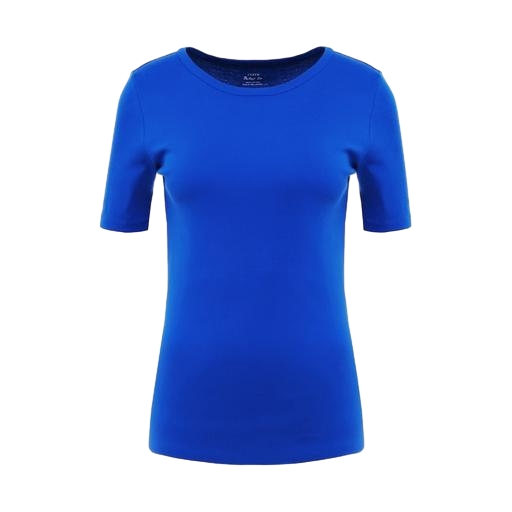
blue women's ottoman t-shirt, fitted blue t shirt, blue skinny-fit stretch polo shirt, white background